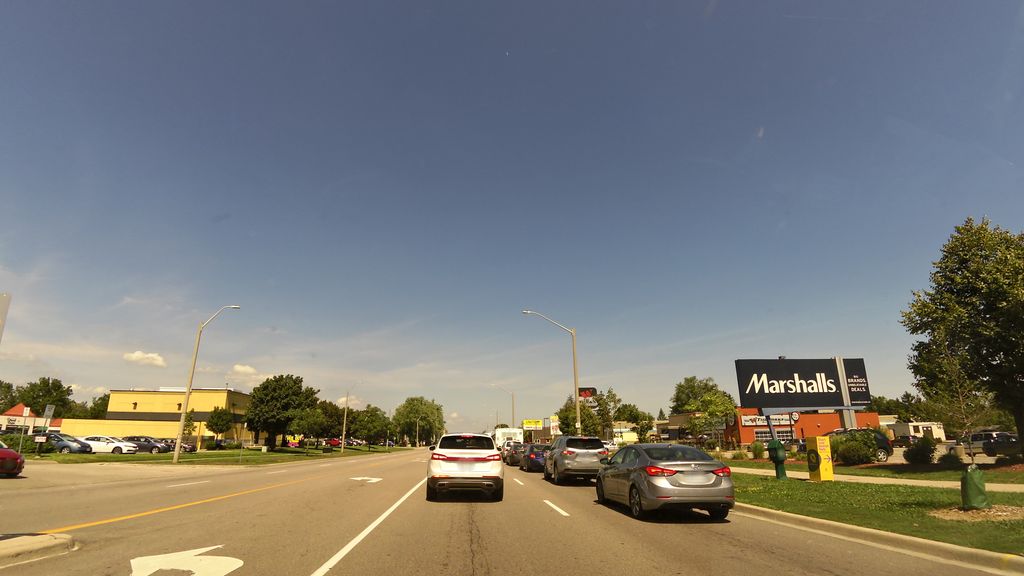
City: hamilton